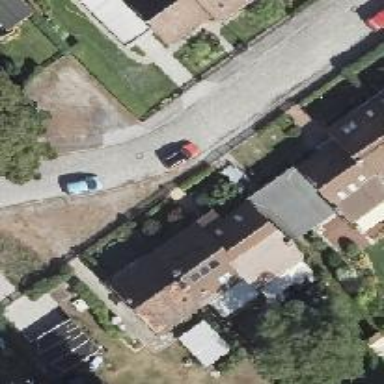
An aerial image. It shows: Residential road with sidewalks on both sides.